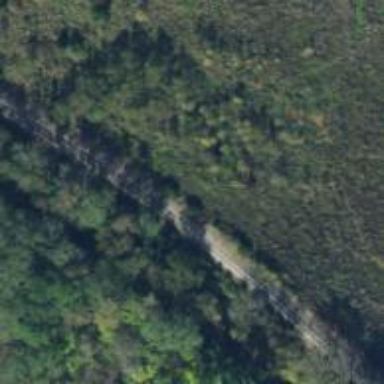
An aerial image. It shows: Preserved railway.